Fundus camera: zeiss
Shooting center: midpoint
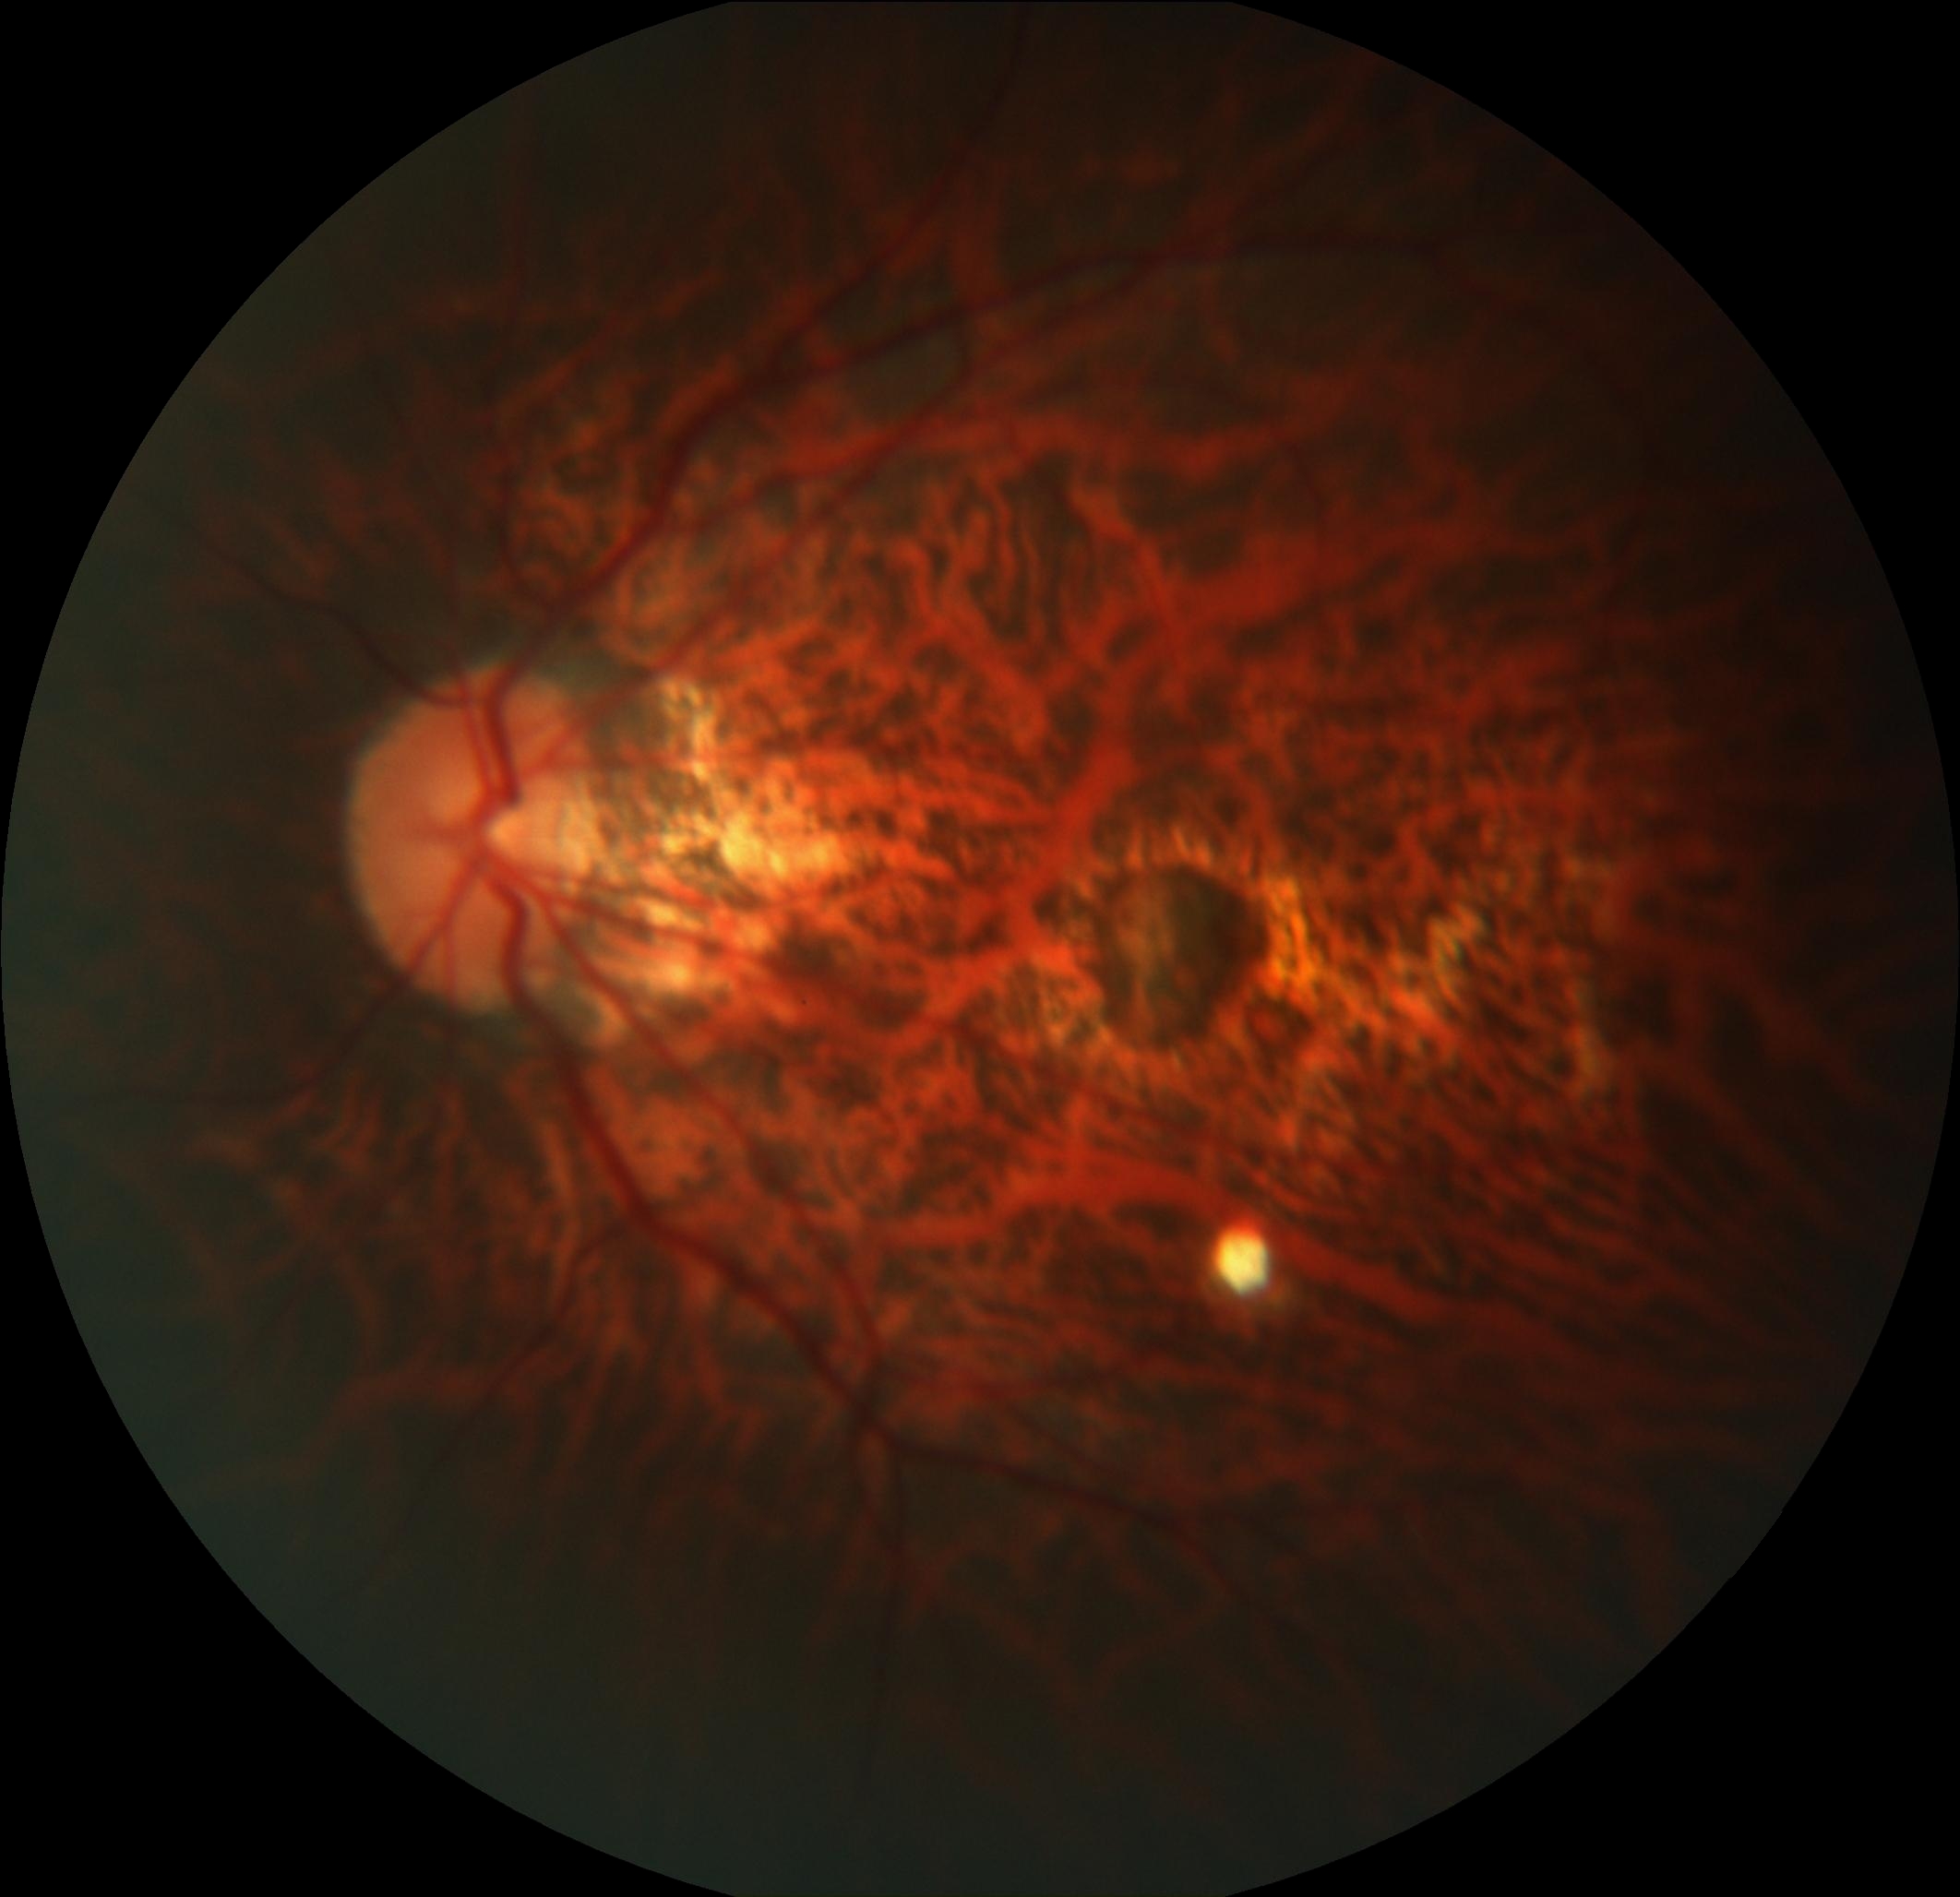
Pathologic myopia: yes
Patchy retinal atrophy: present
Retinal detachment: absent